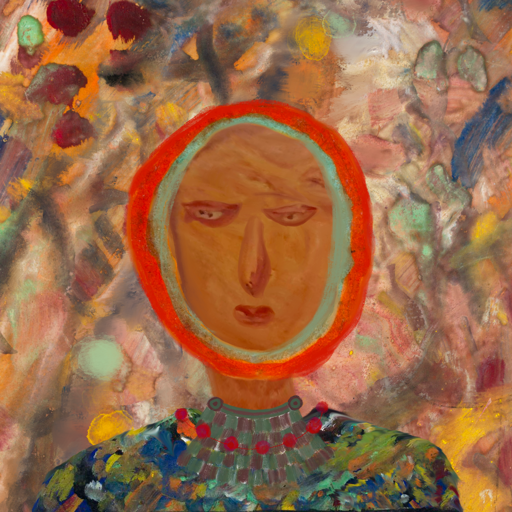
Background: Mother_And_Son_Mother, Head And Neck Front: Pious_Lady, Face Front: Pious_Lady, Bust: An_Impression, Hair Front: Sisters, Head Accessory: Blank, Second Necklace: After_Raid, Necklace: Irani_3, Baby: Blank